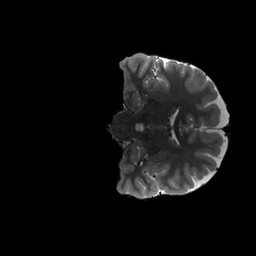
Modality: T2w
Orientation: coronal
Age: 19
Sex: female
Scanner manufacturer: siemens
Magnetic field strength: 3 T
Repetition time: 3.2 s
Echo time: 0.564 s